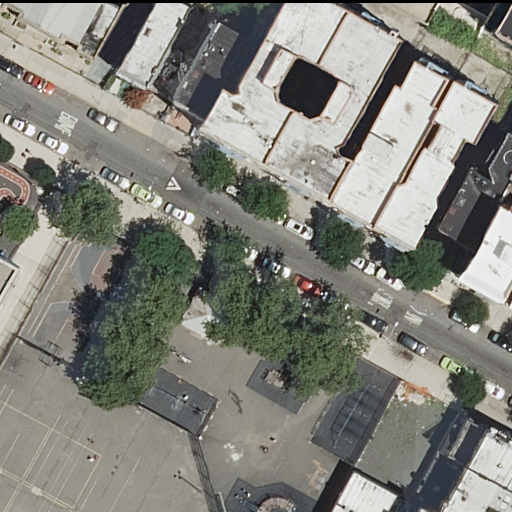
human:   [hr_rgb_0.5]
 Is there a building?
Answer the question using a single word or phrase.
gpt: yes

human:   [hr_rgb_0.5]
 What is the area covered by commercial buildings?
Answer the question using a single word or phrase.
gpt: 0m2

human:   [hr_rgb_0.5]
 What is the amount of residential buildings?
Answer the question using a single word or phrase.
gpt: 16

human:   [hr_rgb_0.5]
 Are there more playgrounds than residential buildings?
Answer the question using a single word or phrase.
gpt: no

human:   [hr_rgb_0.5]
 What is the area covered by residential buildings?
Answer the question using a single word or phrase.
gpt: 2545m2

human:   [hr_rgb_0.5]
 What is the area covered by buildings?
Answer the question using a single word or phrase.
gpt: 2559m2

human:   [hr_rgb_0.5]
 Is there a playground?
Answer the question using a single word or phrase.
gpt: yes

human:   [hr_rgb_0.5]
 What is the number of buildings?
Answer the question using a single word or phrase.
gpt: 17

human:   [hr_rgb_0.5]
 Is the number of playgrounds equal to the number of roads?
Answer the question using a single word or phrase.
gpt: no

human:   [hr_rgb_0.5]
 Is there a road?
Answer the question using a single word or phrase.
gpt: yes

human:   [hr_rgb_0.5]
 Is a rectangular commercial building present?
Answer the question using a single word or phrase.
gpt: no

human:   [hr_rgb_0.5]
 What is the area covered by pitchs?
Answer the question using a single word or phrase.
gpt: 463m2

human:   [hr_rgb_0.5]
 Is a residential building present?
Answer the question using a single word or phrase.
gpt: yes

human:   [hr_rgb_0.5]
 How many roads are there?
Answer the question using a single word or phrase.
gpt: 1

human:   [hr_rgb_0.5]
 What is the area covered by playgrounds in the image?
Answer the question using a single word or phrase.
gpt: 3499m2

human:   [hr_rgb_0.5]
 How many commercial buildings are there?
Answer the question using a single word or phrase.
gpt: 0

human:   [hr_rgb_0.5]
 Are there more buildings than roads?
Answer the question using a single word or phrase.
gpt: yes

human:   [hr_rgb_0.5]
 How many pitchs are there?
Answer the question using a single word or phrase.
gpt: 1

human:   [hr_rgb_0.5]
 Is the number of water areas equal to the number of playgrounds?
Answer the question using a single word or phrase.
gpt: no

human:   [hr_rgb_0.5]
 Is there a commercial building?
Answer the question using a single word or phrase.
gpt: no

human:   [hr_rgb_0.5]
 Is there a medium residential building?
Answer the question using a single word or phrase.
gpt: yes

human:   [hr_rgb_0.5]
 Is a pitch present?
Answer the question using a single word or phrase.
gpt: yes

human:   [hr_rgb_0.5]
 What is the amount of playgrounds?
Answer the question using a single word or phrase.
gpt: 2

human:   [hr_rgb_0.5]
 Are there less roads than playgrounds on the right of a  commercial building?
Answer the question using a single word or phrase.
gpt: no

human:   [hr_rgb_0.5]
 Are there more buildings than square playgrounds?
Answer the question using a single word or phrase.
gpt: yes

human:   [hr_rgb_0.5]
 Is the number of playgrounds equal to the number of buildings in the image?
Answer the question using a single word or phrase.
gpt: no

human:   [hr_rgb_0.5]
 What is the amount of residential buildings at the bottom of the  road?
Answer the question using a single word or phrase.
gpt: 5

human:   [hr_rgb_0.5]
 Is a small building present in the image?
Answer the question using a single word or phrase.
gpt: yes

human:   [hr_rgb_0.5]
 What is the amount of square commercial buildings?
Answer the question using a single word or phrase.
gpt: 0

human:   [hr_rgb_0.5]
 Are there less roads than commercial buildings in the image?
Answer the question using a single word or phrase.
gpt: no

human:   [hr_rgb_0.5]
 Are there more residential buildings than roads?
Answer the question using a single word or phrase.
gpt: yes

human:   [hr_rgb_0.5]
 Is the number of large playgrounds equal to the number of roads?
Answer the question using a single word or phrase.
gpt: yes

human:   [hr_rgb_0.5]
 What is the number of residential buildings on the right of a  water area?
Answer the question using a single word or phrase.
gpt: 0

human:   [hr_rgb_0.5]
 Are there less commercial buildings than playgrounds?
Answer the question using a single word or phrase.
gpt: yes

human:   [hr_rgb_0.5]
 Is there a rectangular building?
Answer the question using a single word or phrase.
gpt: yes

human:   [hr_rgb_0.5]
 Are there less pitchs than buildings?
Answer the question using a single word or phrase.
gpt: yes

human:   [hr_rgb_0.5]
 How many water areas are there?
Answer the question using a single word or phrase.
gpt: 0

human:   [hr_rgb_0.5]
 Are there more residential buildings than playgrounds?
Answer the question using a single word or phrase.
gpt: yes

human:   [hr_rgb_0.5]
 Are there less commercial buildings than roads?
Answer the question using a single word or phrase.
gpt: yes

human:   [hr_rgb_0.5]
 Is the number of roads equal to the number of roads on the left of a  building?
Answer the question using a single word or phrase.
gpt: no

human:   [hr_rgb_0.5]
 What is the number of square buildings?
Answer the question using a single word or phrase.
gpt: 0

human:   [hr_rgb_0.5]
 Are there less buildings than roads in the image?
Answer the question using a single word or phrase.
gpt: no

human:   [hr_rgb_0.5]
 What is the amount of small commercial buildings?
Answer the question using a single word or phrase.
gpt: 0

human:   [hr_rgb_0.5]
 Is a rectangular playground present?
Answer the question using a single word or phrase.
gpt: yes

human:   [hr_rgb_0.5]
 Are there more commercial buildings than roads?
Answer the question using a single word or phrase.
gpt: no

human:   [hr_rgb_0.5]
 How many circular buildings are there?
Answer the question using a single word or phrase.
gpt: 0

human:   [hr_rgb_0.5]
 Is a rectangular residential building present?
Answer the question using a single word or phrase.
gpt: yes

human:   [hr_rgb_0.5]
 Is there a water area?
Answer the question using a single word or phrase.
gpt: no

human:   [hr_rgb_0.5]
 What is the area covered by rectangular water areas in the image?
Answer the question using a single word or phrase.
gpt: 0m2

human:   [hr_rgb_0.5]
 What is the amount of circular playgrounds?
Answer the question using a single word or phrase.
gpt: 0

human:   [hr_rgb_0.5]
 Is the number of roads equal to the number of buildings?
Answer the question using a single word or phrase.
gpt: no

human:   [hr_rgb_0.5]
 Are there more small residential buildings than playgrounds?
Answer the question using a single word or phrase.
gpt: yes

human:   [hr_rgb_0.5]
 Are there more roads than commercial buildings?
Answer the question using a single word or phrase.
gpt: yes

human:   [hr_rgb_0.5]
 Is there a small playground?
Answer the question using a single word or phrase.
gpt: no

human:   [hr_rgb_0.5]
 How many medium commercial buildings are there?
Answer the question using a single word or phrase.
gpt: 0

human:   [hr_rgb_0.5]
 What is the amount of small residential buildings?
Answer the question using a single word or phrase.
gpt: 5

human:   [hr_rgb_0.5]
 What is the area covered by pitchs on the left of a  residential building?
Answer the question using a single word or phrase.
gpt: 463m2

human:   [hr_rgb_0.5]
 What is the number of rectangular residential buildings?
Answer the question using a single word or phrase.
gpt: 10

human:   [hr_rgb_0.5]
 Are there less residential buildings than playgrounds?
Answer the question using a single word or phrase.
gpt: no

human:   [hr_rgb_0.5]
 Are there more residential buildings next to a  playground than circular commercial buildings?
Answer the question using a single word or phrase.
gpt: yes

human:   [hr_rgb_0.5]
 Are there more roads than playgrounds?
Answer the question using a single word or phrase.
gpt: no

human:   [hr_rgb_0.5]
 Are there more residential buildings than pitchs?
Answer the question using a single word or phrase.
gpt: yes

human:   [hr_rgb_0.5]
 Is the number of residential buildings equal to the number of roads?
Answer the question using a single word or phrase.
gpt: no

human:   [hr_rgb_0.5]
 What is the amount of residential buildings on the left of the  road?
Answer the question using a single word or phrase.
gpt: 4